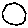
Label: circle